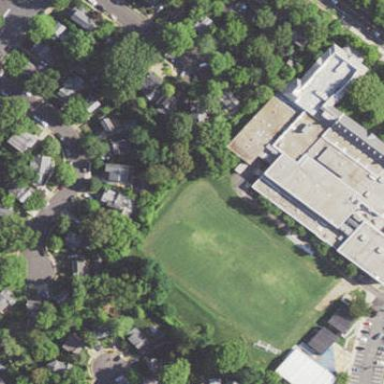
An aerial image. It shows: School building.